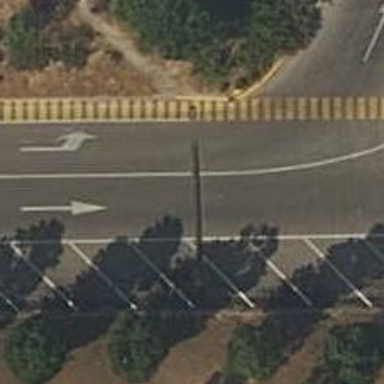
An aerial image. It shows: Bump for traffic calming.